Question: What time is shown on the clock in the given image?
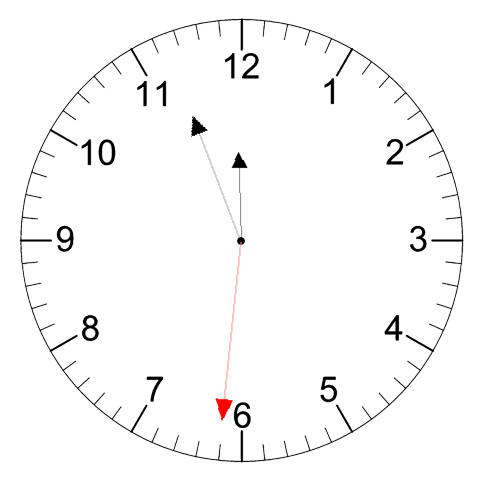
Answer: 11:56:31